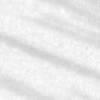
Label: change